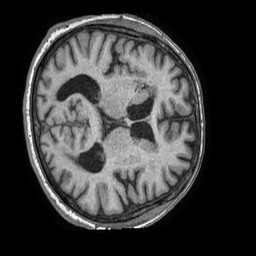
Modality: T1w
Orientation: axial
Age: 74
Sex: male
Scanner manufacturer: philips
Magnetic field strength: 1.5 T
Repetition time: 0.007603 s
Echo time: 0.003456 s